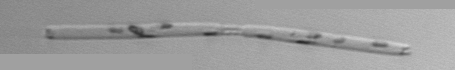
Label: Eucampia_morphytype1